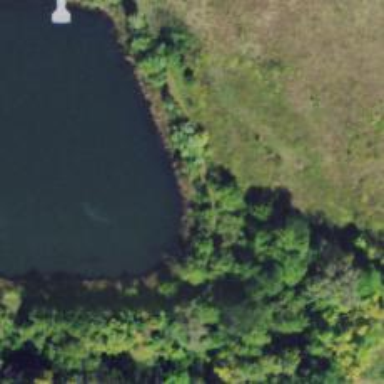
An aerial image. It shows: Reservoir.